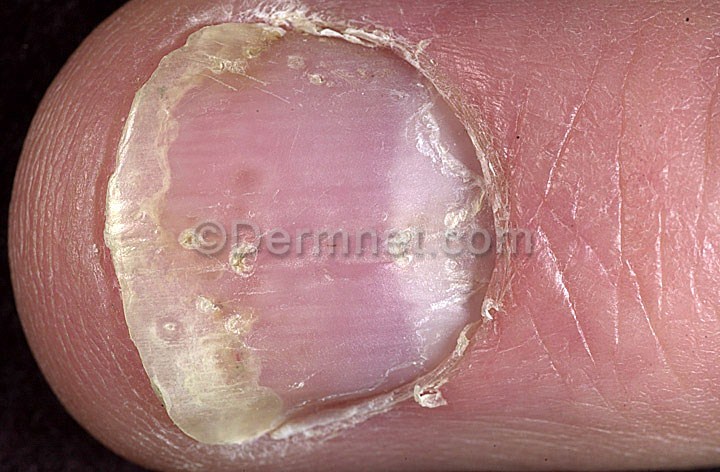
Disease: Nail Fungus and other Nail Disease